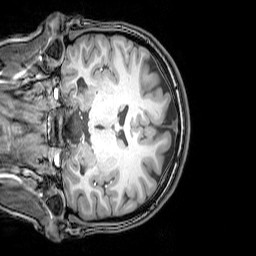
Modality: T1w
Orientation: coronal
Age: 23
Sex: female
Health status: healthy
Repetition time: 0.081 s
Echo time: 0.037 s